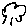
Label: tree